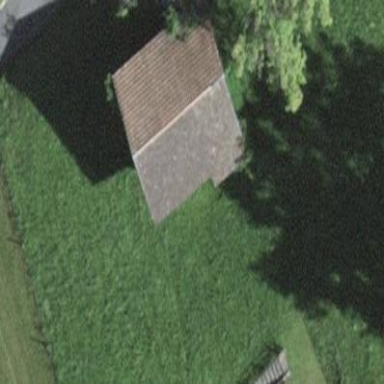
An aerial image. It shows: Rural barn.